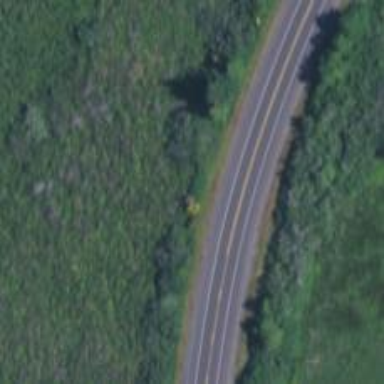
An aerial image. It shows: Asphalt road classified as trunk highway.